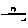
Label: line